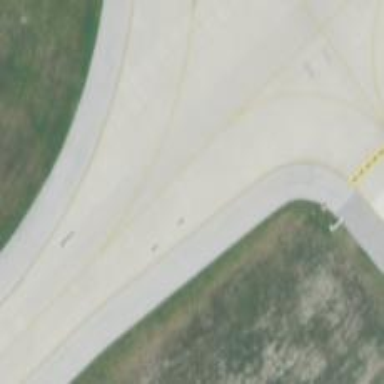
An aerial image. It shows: View of taxiway at the airport.